Question: Basically idea is to grab data from MySQL table and transform it to JSON.
This is how database table looks:

And this how should output be:
'''
[
{"group1":[
{"val":"somevalue"},
{"val":"somevalue"}
]
},
{"group2":[
{"val":"somevalue"},
{"val":"somevalue"}
]
},
{"group3":[
{"val":"somevalue"}
]
}
]
'''
My PHP script looks like this, for now:
'''
$arr = [];
$result = mysql_query("SELECT * FROM thetable WHERE section='sect1'");
while($row = mysql_fetch_array($result))
{
// ???
}
echo json_encode($arr);
'''
My main issue is how to output/sort data in "groups".
Thanks for your help!
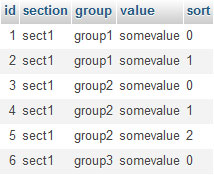
Answer: try this
'''
while($row = mysql_fetch_array($result))
{
$arr[$row['group']][] = array('val' => $row['value']);
}
'''